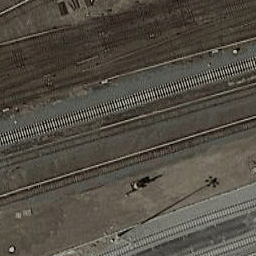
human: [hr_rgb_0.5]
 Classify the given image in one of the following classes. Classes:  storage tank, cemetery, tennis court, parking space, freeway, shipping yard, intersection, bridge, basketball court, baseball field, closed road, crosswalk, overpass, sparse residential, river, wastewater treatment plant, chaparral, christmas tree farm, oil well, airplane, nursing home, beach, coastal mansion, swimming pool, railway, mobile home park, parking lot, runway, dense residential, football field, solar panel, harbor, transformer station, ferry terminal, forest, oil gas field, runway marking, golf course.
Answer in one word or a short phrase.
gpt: railway